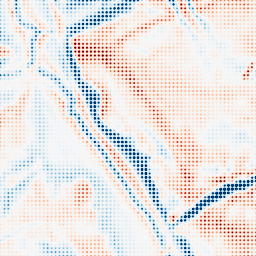
Category: multiscale
Decomposition family: dog_multiscale
Decomposition parameters: sigma_ratio: 1.4
n_scales: 4
base_sigma: 2
Upsampling method: sinc_hamming
Upsampling parameters: scale: 8
kernel_size: 4
Upsampling scale: 8